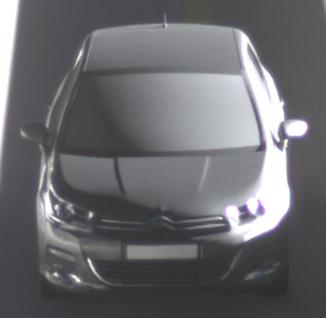
Make: Citroen
Model: C4 VTi 95
Detailed model: C4 (II)
Model produced from: 2012/08
Model produced until: 2013/06
Doors: 5
Color: gray
Road condition: dry road
Daytime: morning or afternoon
Contrast: high contrast